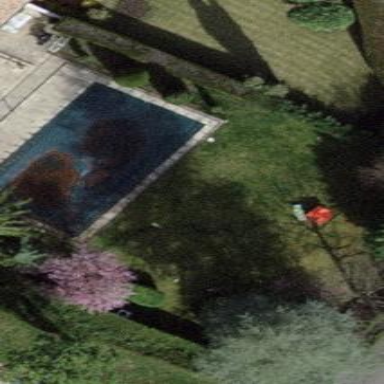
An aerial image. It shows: Swimming pool located in leisure land.